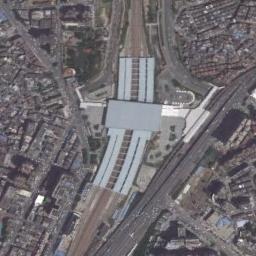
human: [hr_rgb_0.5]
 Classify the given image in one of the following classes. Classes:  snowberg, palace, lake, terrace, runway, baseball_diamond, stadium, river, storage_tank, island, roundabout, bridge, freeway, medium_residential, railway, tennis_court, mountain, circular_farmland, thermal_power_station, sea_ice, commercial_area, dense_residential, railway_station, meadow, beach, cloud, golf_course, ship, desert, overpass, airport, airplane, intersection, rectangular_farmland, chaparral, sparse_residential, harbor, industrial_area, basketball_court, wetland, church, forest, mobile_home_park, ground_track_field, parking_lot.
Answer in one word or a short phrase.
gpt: railway_station